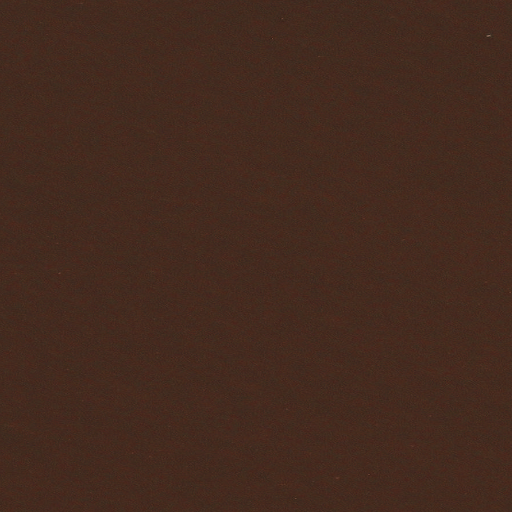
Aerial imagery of island in Alaska named Shumagin Islands containing only unknown